Question: I found this <URL>, and tweaked it a bit for my website:
'''
var vH=jQuery('.categoryWrapper').height();
var vW=jQuery('.categoryWrapper').width();
var vT=jQuery('.categoryWrapper').offset().top;
var vL=jQuery('.categoryWrapper').offset().left;
jQuery('.categoryWrapper').mousemove(function(e){
var ypos=e.pageY-vT;
var xpos=e.pageX-vL;
var y=Math.round(ypos/vW*100);
var x=Math.round(xpos/vH*100);
jQuery(this).css({backgroundPosition: x+'% '+y+'%'});
'''
However, it's not quite doing what I want it to, and I am having a hard time tweaking this to work right.
Go to <URL> , and move your mouse over the "Photoshop Tutorials, "Graphic Inspiration", and "Graphic Downloads" buttons.
Basically, I have a PNG file with a radial gradient. I want the background to track the mouse, but move a little faster than the mouse.
For instance, '.categoryWrapper' is 312 x 88 pixels. The actually background img is 277x277. If I move my mouse in via the top of '.categoryWrapper', the center of the bg IMG should be about 200px above the point where the mouse entered. As you move the mouse to the bottom, the background should move to about 200px below the mouse (that way the bg img appears and disappears when you move in and out).
Below image should illustrate what I am trying to do:

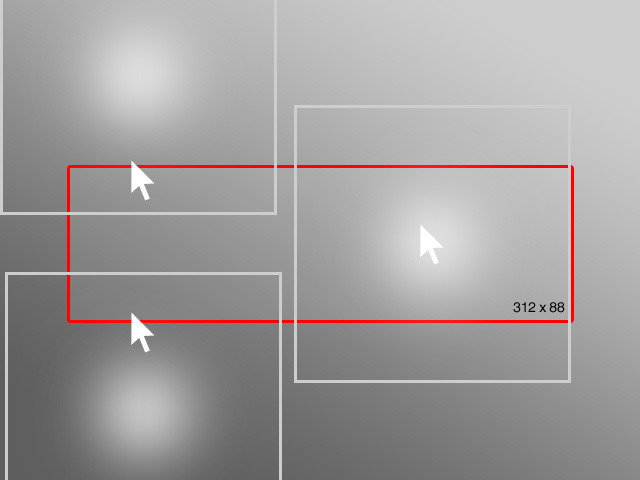
Answer: Shouldn't this
'''
var y=Math.round(ypos/vW*100);
var x=Math.round(xpos/vH*100);
'''
be like this
'''
var y=Math.round(ypos/vH*100);
var x=Math.round(xpos/vW*100);
'''
since x is the horizontal ( => width) and y is the vertical ( => height) axis?
I am pretty sure that once you change this it will work as expected.
EDIT:
You should also make sure that 'vH', 'vW', 'vT' and 'vL' are set to the corresponding attributes of the element, i.e.
'''
//Gradient Effect
jQuery('.categoryWrapper').mousemove(function(e){
var vH=jQuery(this).height();
var vW=jQuery(this).width();
var vT=jQuery(this).offset().top;
var vL=jQuery(this).offset().left;
var ypos=e.pageY-vT;
var xpos=e.pageX-vL;
var y=Math.round(ypos/vH*100);
//var x=Math.round(xpos/vW*100);
var x=Math.round((xpos/vW*100 - 50)*15);
jQuery(this).css({backgroundPosition: x+'% '+y+'%'});
jQuery('#x').text(x);
jQuery('#y').text(y);
'''
By setting them outside the 'mousemove' handler they take the values based on the whole collection returned by the '.categoryWrapper' selector, and not just the element under the mouse at the moment of 'mousemove'